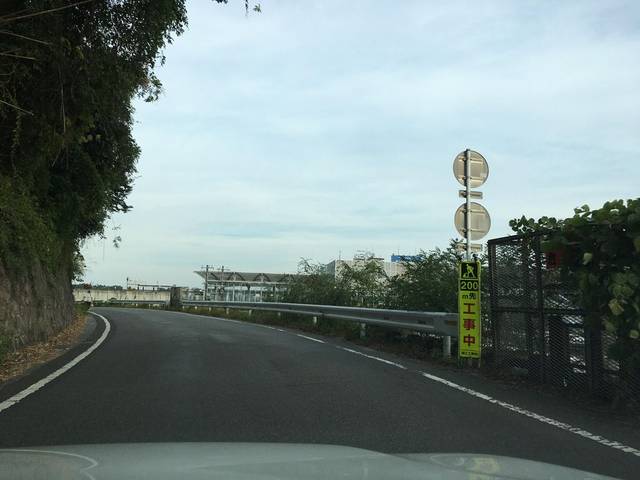
Region: Japan
Coordinates: 37.059, 140.891